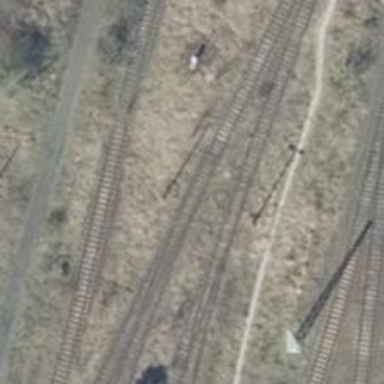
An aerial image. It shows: Railway switch.